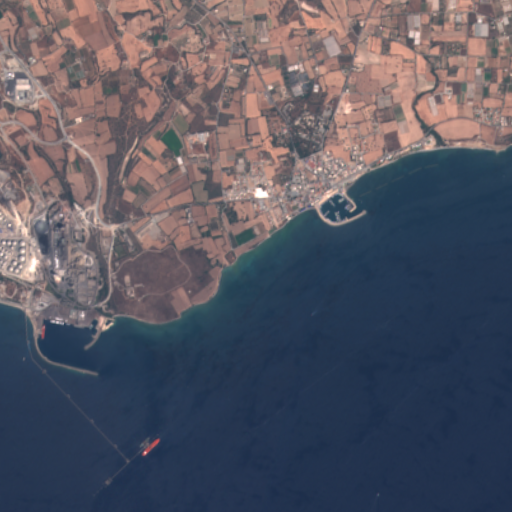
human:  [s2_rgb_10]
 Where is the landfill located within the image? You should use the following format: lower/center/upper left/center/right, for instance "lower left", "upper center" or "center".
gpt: The landfill is located in the center left of the image.
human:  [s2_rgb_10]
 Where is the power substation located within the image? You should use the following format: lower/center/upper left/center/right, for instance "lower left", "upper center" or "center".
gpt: The power substation is located in the center left of the image.
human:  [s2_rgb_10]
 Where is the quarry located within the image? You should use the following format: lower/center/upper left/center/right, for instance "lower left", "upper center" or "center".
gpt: The quarry is located in the upper left of the image.
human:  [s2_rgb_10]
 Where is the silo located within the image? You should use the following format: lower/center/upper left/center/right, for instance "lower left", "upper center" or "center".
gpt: The silo is located in the center left of the image.
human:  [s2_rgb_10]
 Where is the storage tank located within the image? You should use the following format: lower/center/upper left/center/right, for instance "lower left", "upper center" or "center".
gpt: The storage tank is located in the center left of the image.
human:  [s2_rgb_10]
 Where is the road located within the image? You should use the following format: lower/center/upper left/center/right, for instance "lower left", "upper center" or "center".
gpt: There is no road in the image.